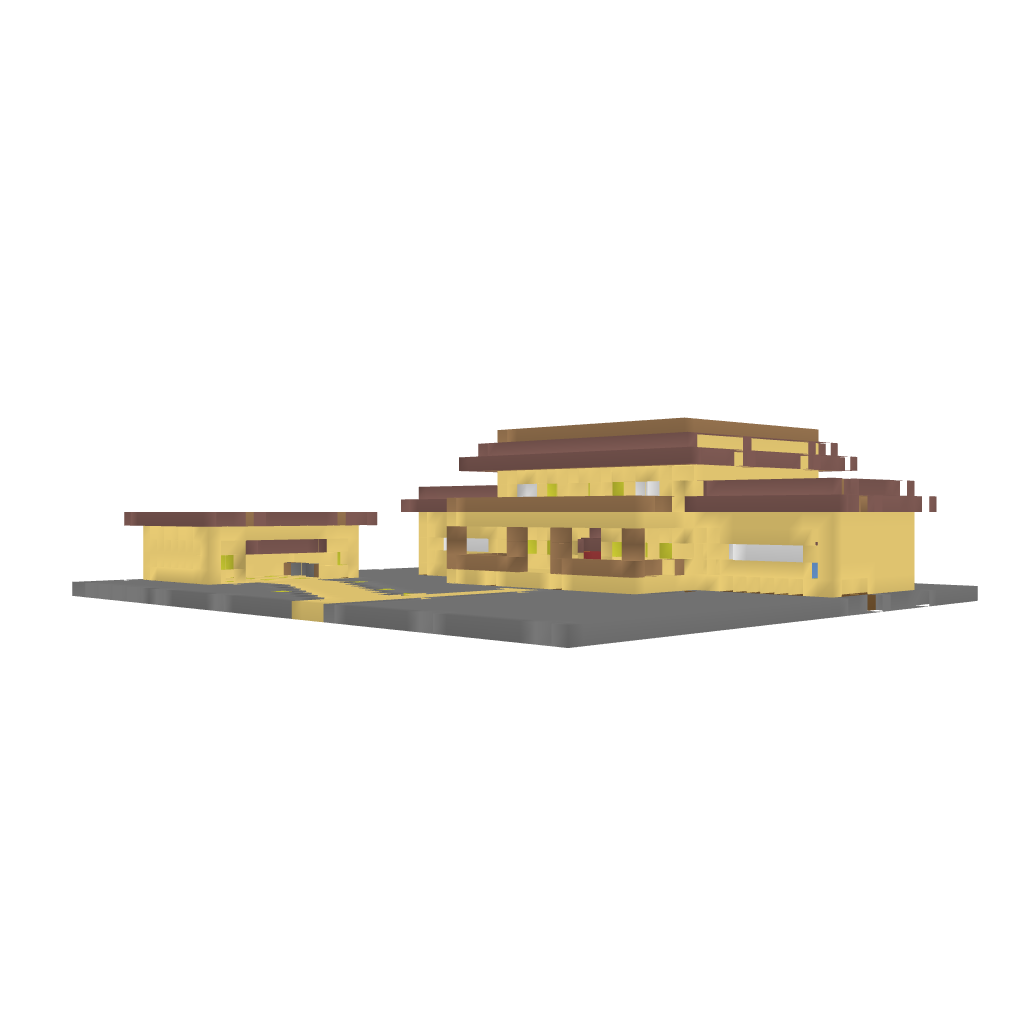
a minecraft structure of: Sandstone Mansion bad low quality